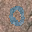
Label: 0